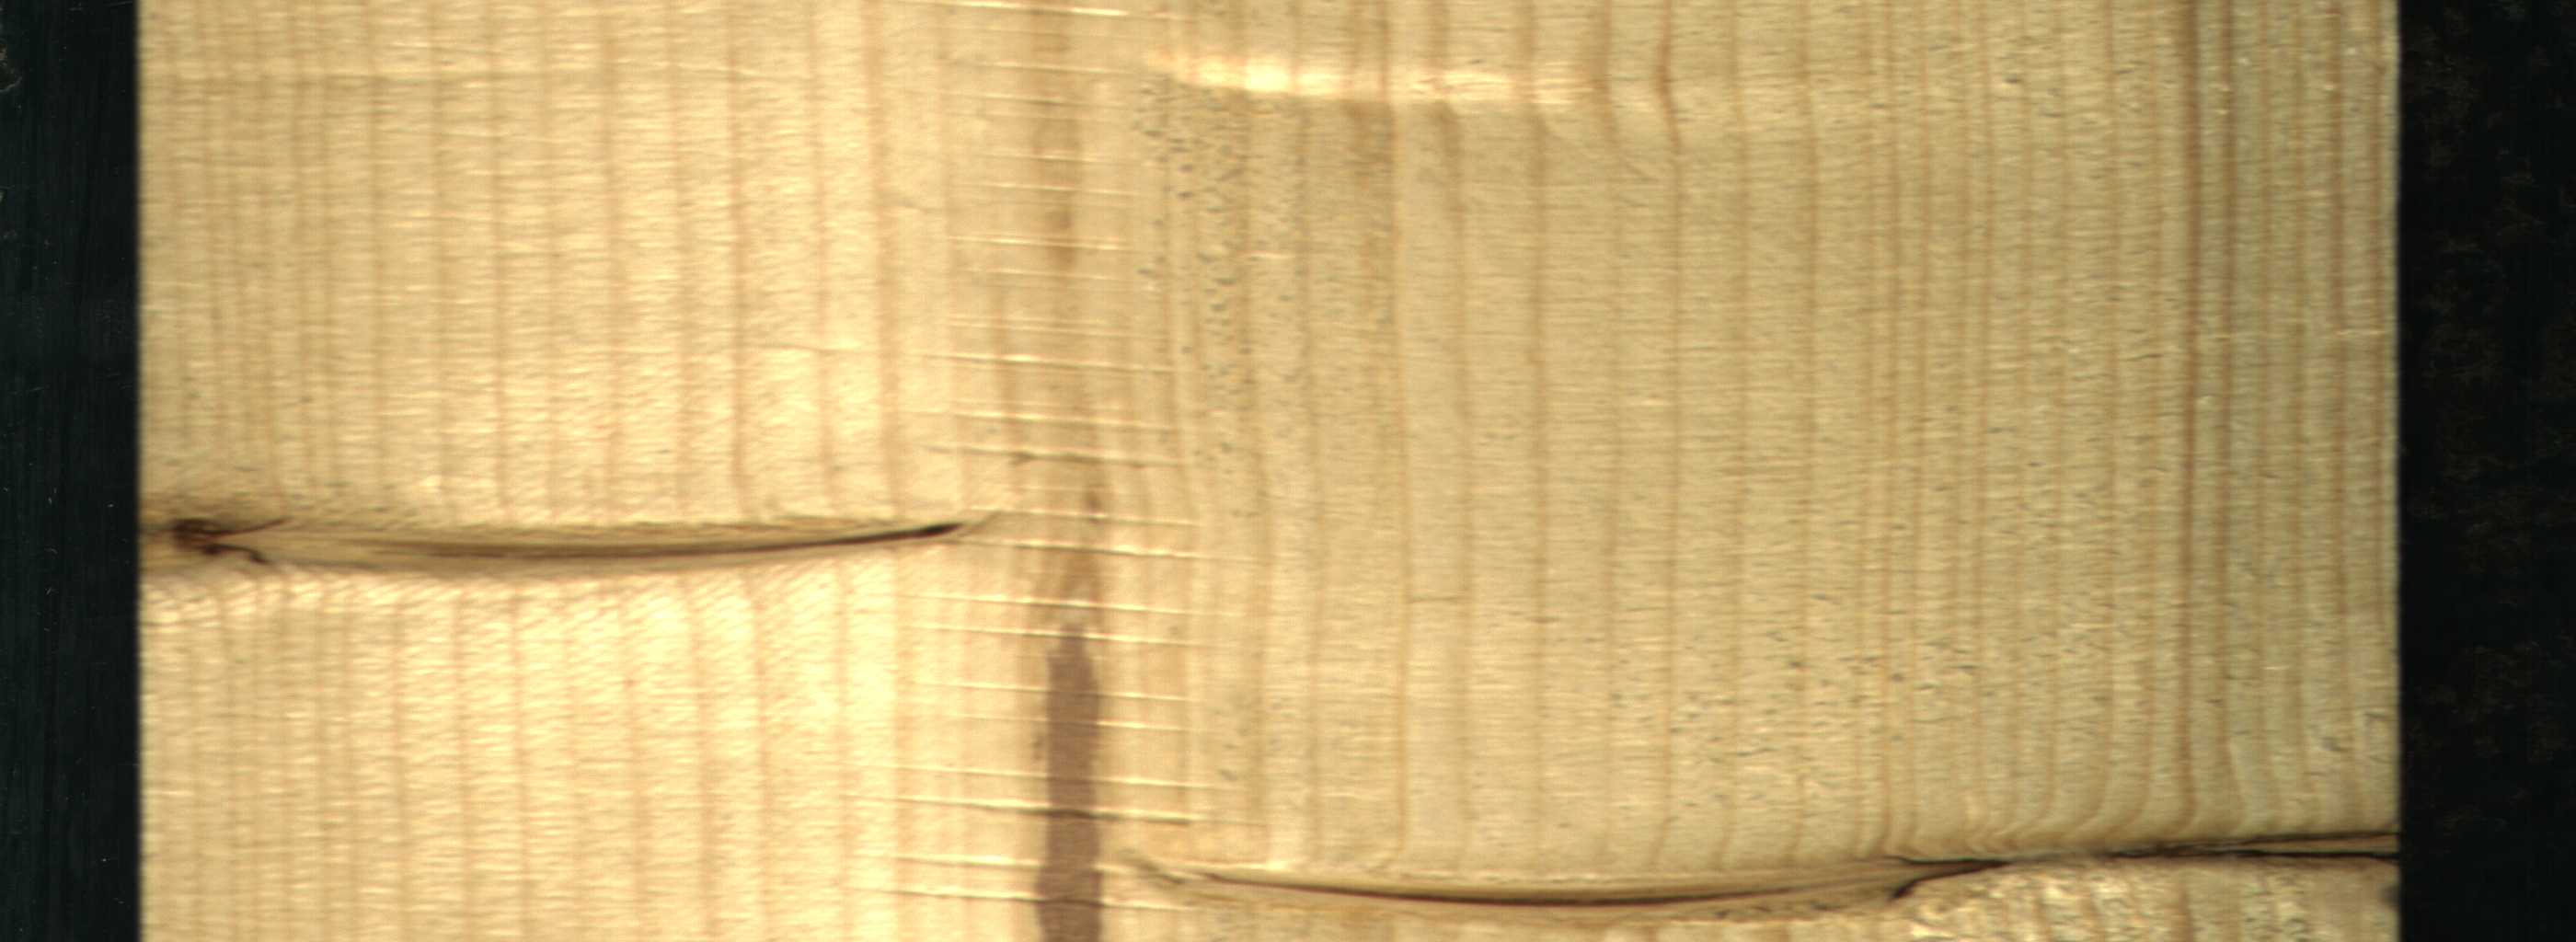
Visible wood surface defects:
Marrow
Dead_Knot
Dead_Knot
Live_Knot